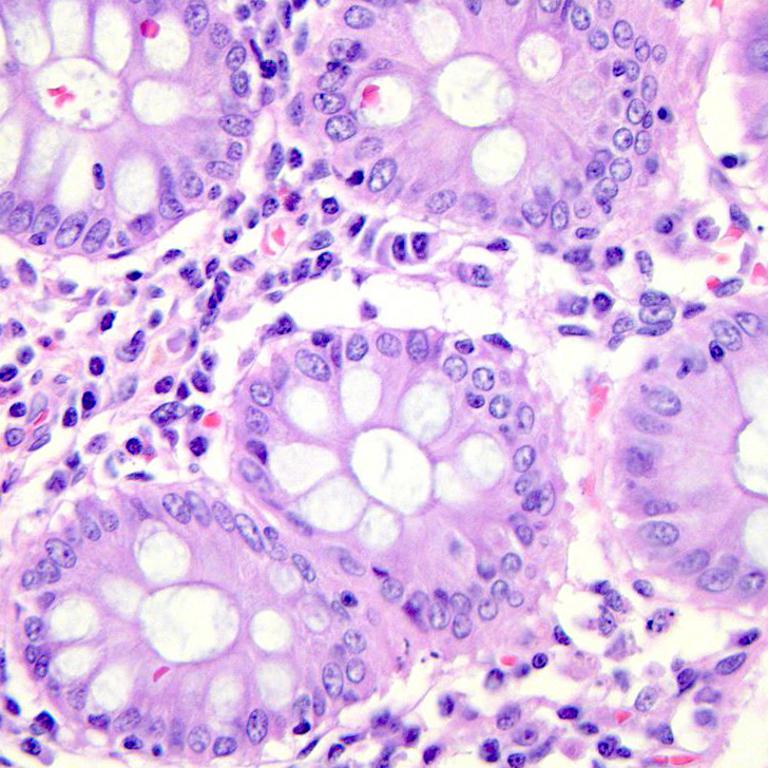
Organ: colon
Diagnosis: benign